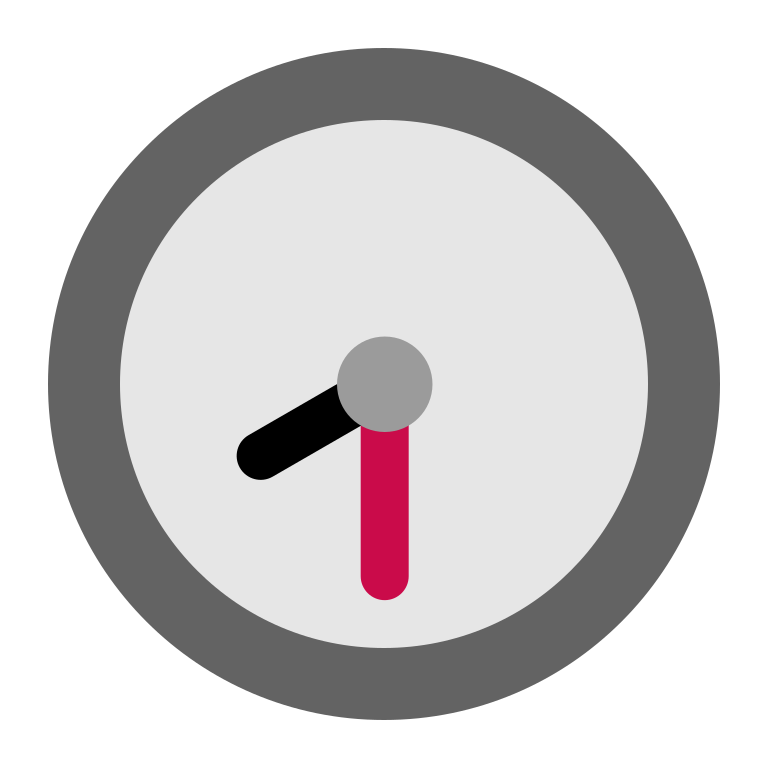
eight thirty flat